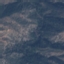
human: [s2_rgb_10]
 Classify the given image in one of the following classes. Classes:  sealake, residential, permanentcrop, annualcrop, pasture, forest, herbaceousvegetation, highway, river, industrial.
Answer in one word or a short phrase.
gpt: HerbaceousVegetation